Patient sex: M
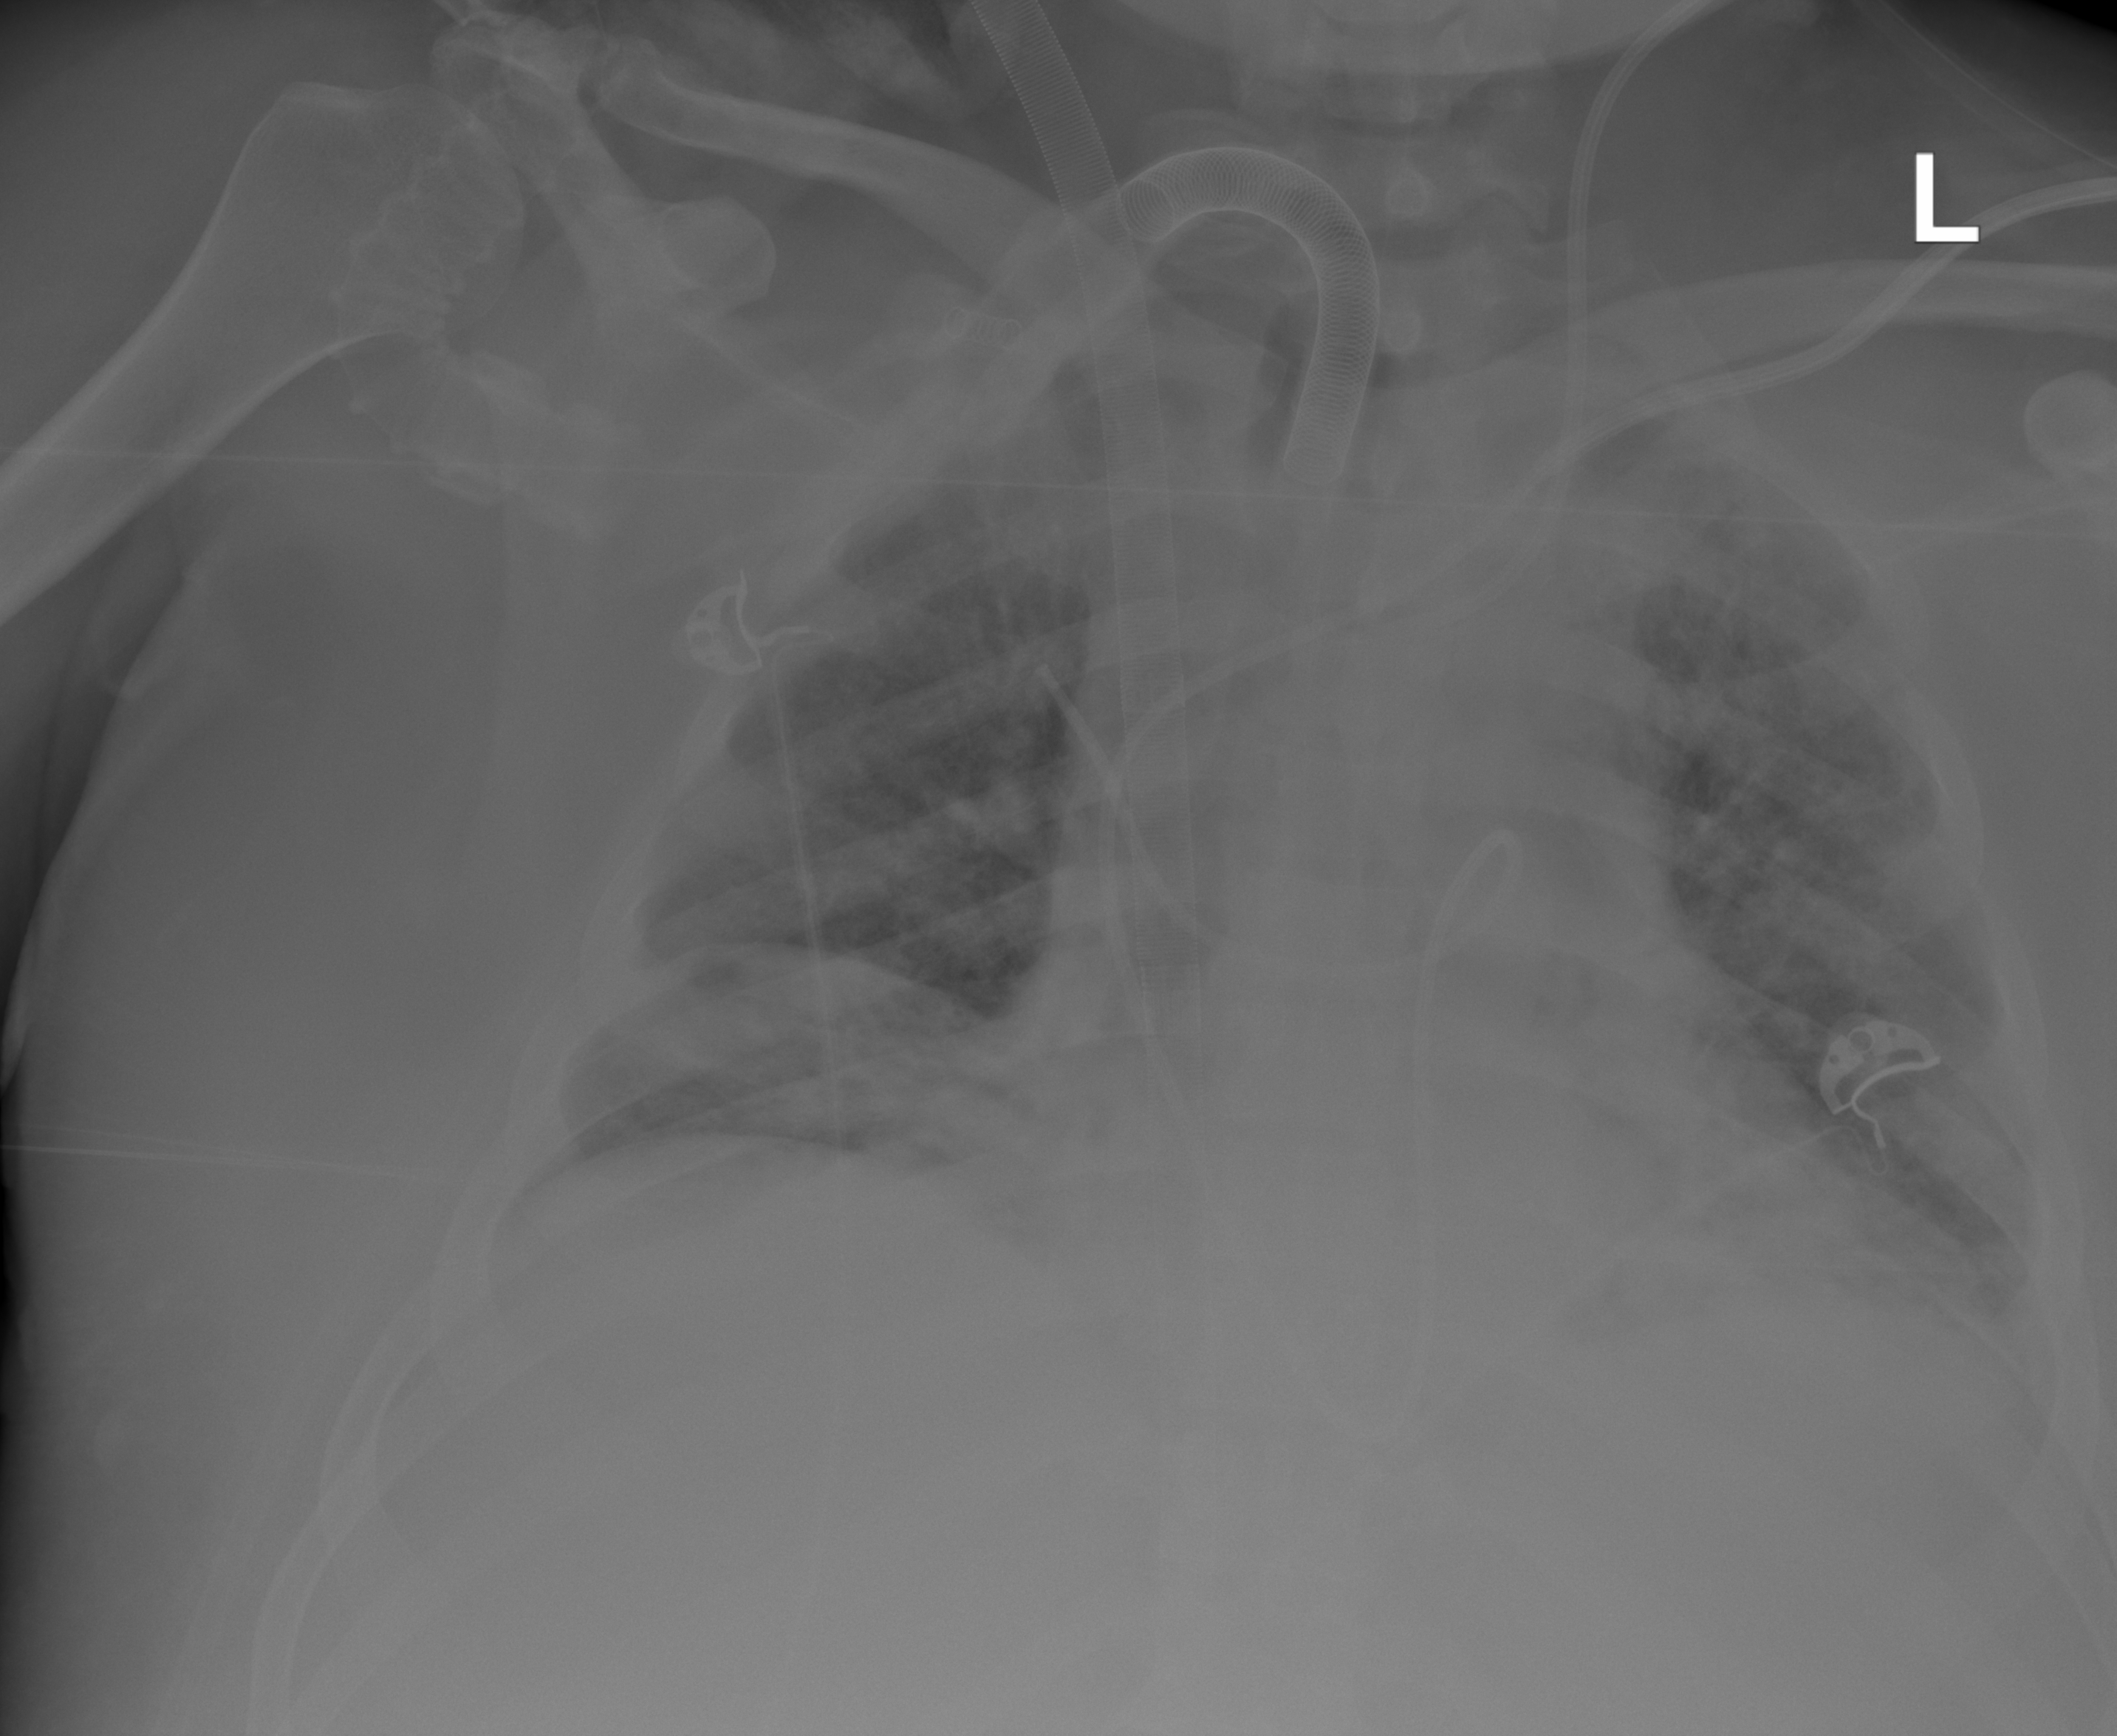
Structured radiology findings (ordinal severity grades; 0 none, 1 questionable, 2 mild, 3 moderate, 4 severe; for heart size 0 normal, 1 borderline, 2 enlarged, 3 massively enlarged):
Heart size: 2
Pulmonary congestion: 2
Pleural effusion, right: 0
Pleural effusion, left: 1
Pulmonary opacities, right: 3
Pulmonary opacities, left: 3
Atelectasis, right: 2
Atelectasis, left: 2